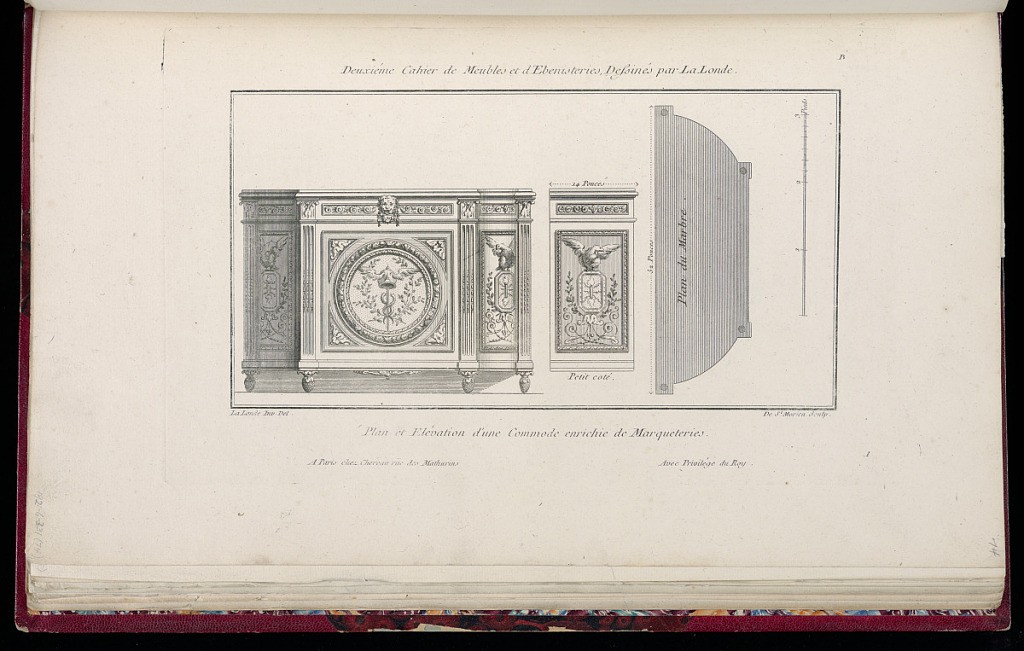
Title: Plan et Elévation d'une Commode enrichie de Marqueteries
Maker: Richard de Lalonde, French, active 1780–96
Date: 1775-1788
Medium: Etching on off-white laid paper
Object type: Print
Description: Plan and elevation for a design for a chest of drawers richly decorated with ornament motifs including a central rondel with winged helmet and caduceus, scrolling acanthus leaves, lion head mascaron, and eagles. The plate is signed and numbered.